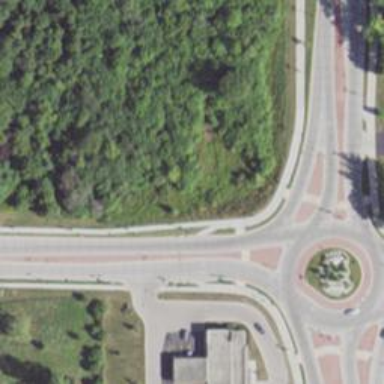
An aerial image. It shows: Uncontrolled road crossing with lines marking the way.